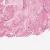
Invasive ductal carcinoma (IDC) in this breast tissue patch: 0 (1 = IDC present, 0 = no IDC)